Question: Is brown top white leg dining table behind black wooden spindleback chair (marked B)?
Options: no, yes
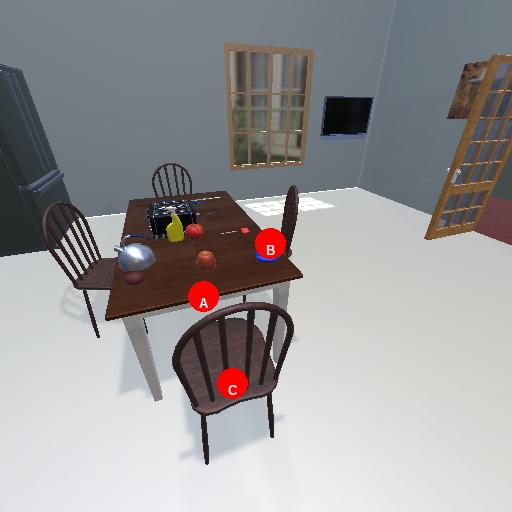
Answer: no